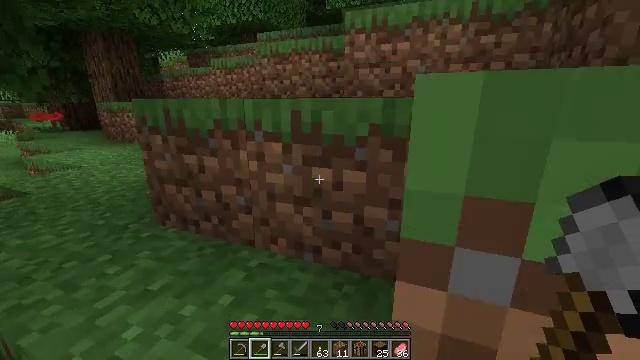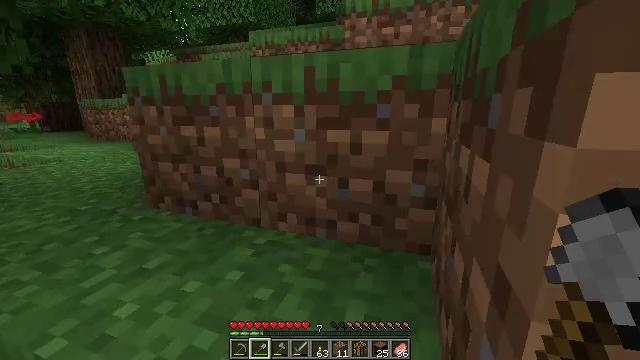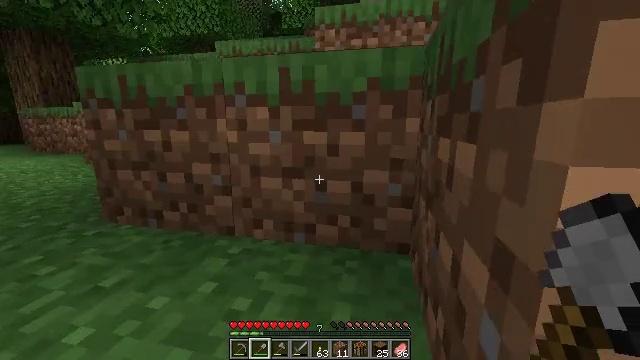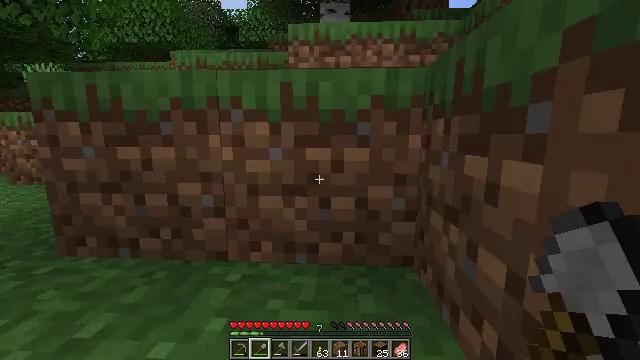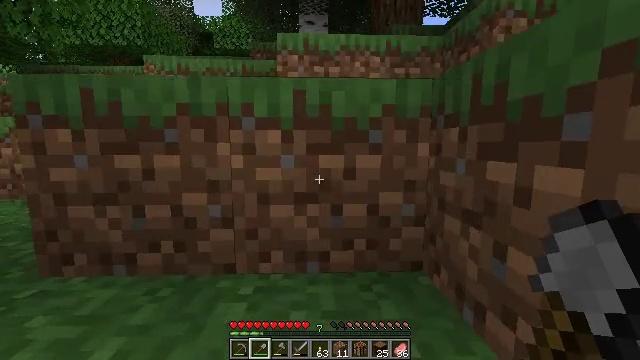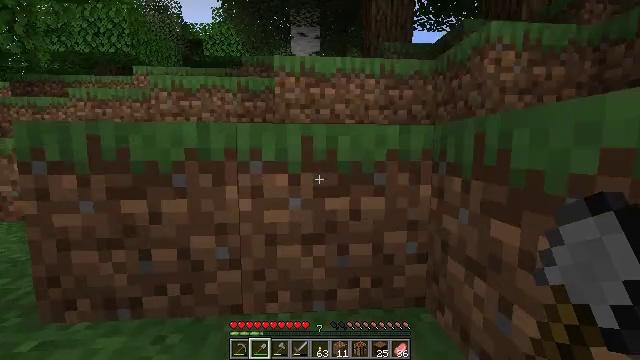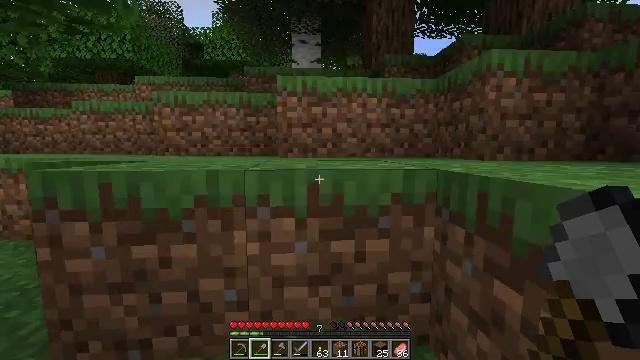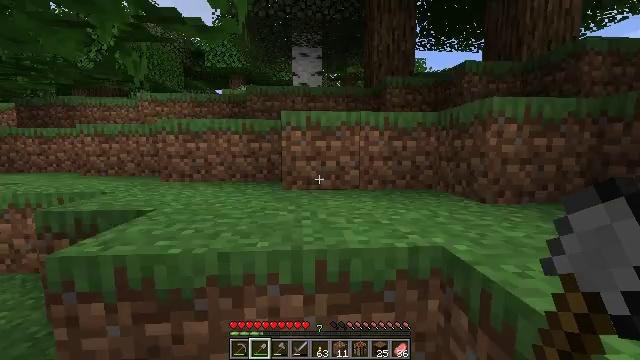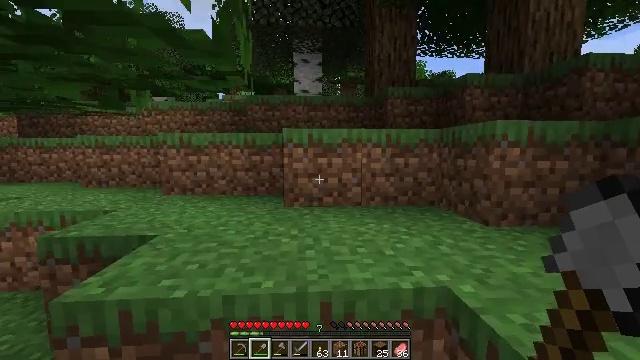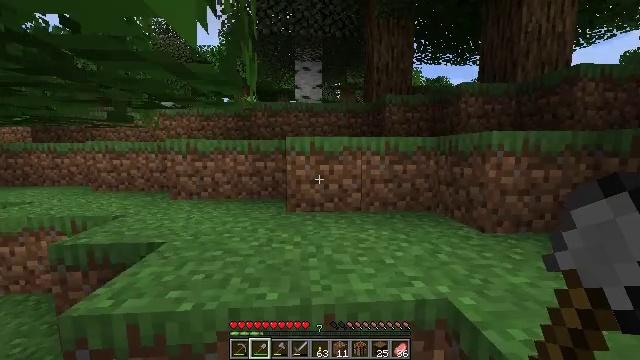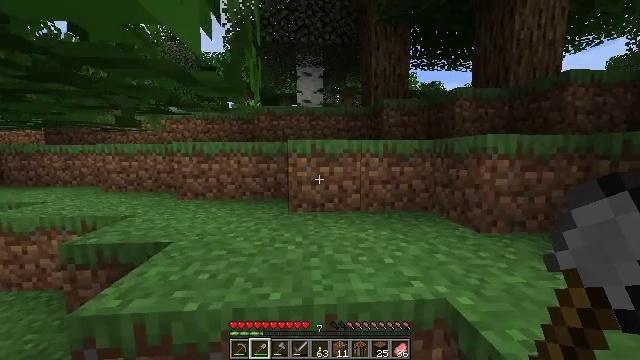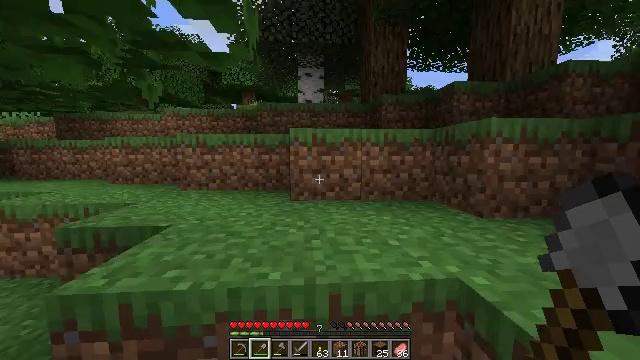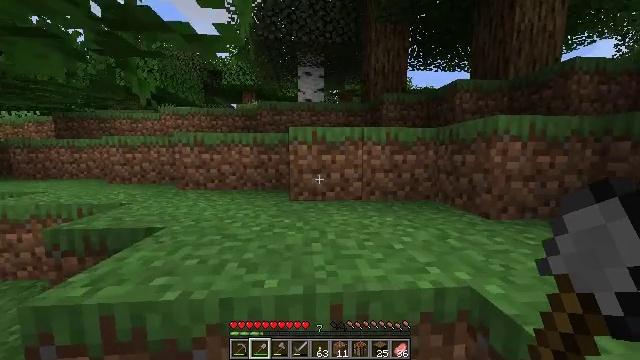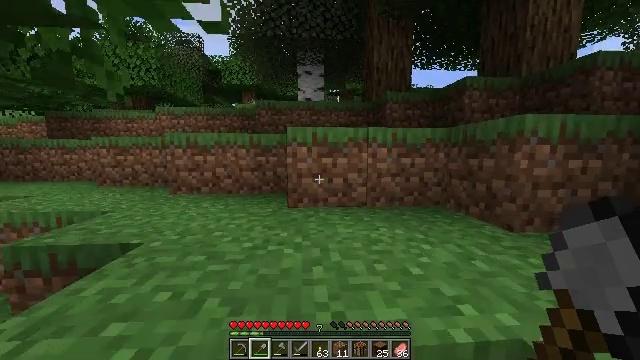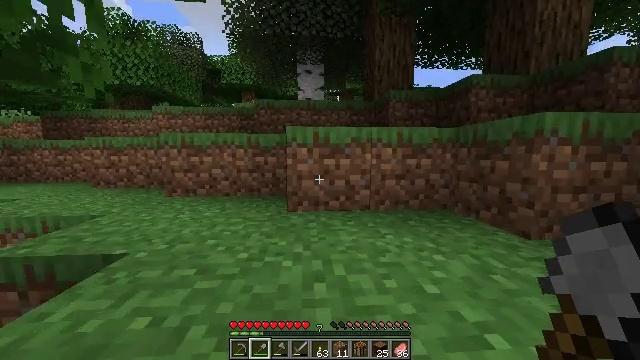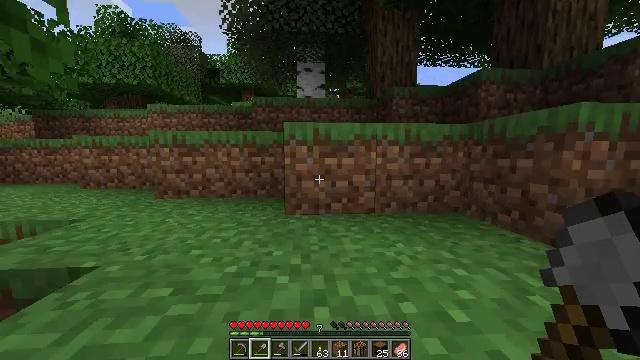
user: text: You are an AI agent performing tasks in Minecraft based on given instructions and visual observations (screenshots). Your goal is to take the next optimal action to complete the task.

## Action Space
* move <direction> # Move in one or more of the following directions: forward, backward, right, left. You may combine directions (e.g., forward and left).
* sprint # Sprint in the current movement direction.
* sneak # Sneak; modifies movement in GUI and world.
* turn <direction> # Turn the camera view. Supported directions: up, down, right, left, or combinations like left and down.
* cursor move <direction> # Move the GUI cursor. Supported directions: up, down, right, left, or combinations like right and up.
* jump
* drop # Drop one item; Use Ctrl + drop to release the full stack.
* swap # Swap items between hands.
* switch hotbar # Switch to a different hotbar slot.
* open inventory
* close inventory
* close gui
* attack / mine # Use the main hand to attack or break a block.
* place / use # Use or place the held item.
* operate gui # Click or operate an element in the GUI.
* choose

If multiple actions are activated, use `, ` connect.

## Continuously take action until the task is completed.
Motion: motion action
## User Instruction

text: Destroy the bee nest.
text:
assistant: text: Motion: move forward and move left, sprint, turn right and up
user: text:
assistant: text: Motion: move forward and move left, sprint, turn right and up
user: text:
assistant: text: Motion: move forward and move left, sprint, turn right and up
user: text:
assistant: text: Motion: move forward, sprint, turn right and up
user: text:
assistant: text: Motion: move forward, sprint, turn right, jump
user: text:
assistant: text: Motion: move forward, sprint, jump
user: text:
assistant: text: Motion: move forward, sprint, jump
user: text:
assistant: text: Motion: move forward, sprint, jump
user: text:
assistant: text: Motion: move forward, sprint, jump
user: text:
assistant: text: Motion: move forward, sprint, jump
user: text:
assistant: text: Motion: move forward, sprint
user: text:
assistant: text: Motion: move forward, sprint
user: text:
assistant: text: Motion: move forward, sprint
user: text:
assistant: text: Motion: move forward, sprint
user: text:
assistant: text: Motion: move forward, sprint
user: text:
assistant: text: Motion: move forward, sprint
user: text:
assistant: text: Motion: move forward, sprint, jump
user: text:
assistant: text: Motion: move forward, sprint, turn left, jump
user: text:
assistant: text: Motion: move forward, sprint, turn left, jump
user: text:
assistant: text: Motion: move forward, sprint, turn left, jump
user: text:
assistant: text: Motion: move forward, sprint
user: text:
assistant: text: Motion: move forward, sprint
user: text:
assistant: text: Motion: move forward, sprint
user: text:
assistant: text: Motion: move forward, sprint
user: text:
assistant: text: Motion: move forward, sprint
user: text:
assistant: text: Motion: move forward, sprint
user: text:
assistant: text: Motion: move forward, sprint
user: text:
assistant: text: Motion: move forward, sprint, jump
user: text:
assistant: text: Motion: move forward, sprint, jump
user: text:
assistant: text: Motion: move forward, sprint, jump